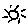
Label: sun